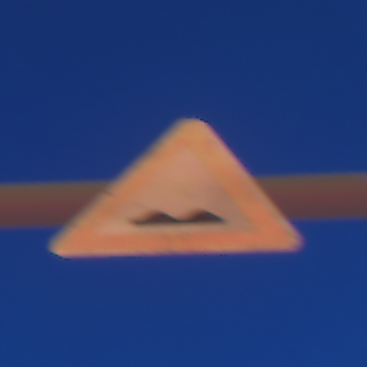
Verkehrszeichen: UnebeneFahrbahn
Umgebung: Outdoor, Urban
Tageszeit: Night
Wetter: PartlyCloudy
Licht: Artificial
Jahreszeit: NotSpecified
Kontrast: HighContrast